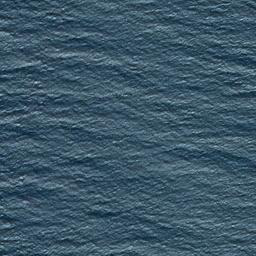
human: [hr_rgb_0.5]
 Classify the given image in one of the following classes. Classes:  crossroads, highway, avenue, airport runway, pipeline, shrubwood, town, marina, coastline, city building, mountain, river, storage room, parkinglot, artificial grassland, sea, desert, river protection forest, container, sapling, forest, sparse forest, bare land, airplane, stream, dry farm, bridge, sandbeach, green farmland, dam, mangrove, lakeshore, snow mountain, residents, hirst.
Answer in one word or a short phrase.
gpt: sea